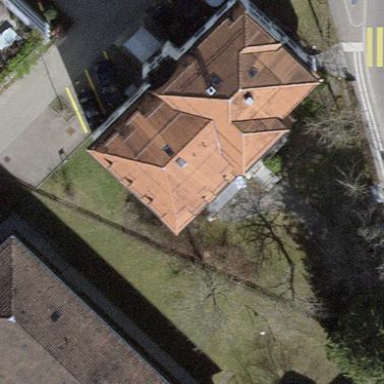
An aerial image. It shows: Pyramidal-shaped roof of apartment building.